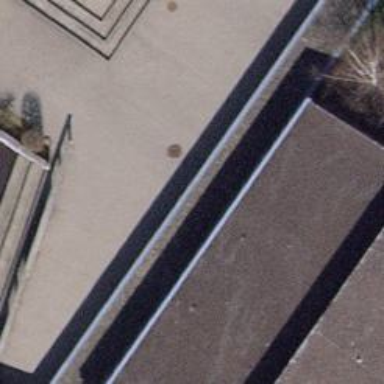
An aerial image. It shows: Brown bench.